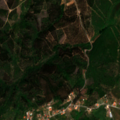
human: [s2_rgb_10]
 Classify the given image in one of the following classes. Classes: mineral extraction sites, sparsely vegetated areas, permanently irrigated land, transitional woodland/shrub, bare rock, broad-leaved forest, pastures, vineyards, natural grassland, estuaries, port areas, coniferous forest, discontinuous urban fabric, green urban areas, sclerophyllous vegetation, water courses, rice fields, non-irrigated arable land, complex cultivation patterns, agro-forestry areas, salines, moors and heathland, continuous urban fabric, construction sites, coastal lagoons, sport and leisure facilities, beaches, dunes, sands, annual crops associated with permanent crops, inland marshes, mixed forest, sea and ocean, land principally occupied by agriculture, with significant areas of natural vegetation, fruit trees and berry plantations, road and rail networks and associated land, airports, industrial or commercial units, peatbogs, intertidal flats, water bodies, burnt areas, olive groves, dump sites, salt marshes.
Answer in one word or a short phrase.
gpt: complex cultivation patterns, land principally occupied by agriculture, with significant areas of natural vegetation, mixed forest, sclerophyllous vegetation, transitional woodland/shrub